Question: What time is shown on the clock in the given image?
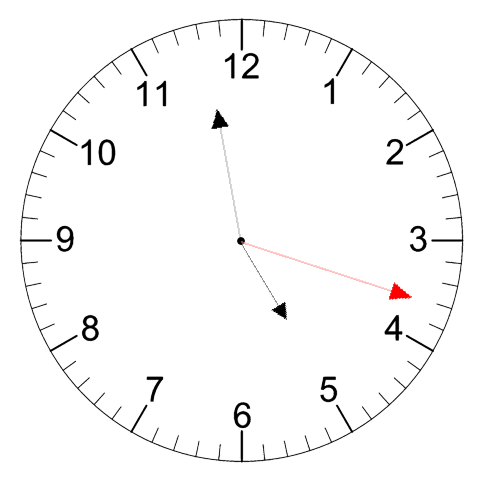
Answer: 04:58:18